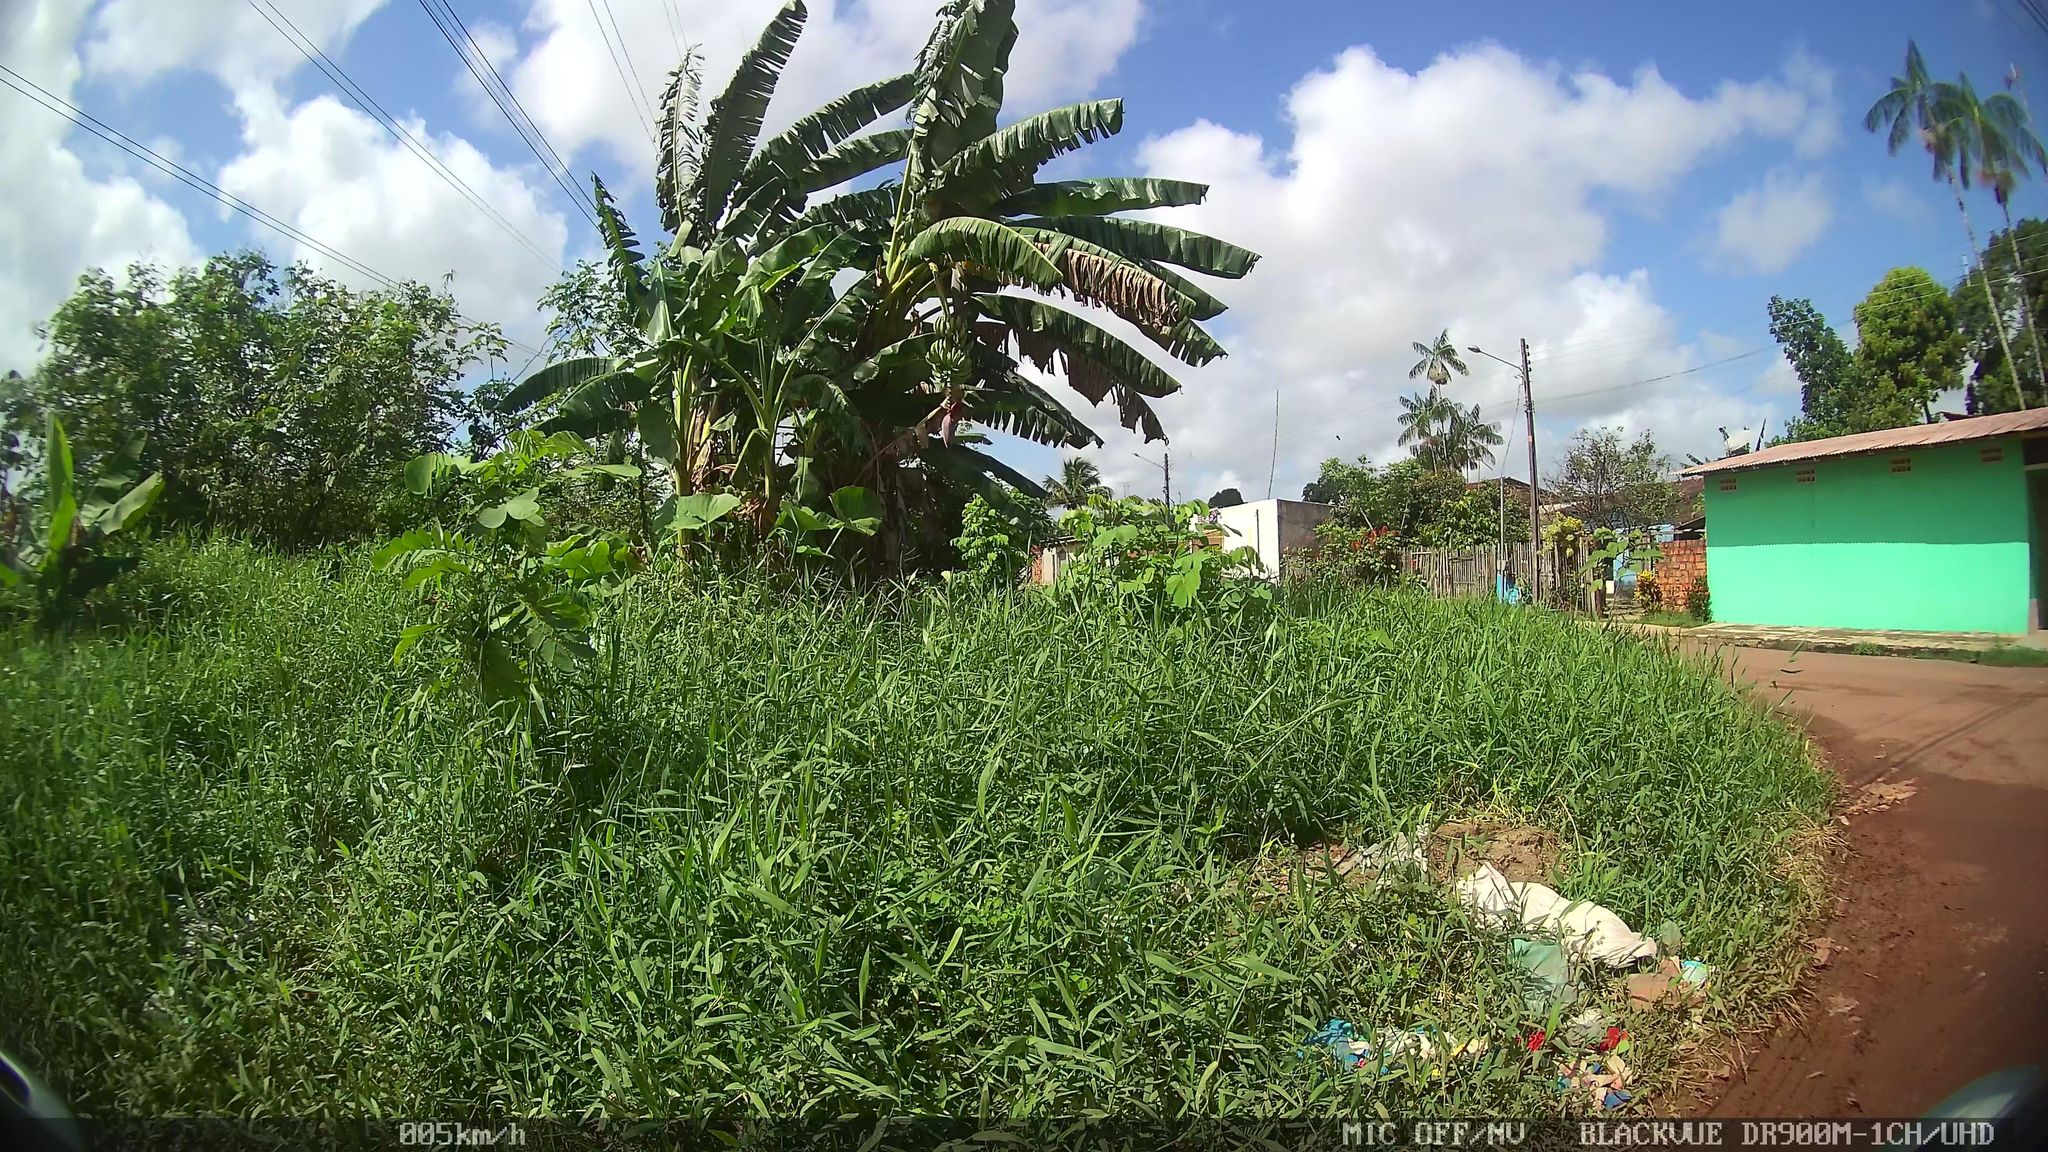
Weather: clear
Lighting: day
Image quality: good
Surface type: driving surface
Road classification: tertiary
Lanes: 2
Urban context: urban centre
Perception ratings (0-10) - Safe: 0.89, Lively: 3.44, Beautiful: 2.49, Boring: 5.95, Depressing: 5.18, Wealthy: 2.45